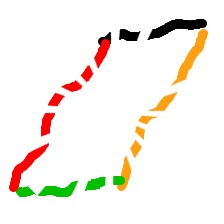
Shape: parallelogram